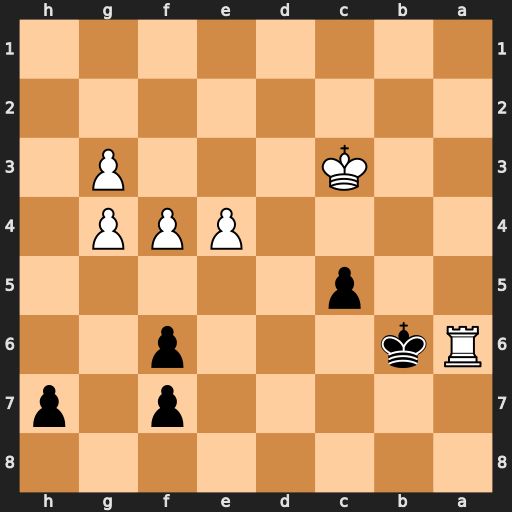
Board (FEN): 8/5p1p/Rk3p2/2p5/4PPP1/2K3P1/8/8
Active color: b
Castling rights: -
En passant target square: -
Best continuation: Kxa6 Kc4 Kb6